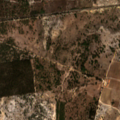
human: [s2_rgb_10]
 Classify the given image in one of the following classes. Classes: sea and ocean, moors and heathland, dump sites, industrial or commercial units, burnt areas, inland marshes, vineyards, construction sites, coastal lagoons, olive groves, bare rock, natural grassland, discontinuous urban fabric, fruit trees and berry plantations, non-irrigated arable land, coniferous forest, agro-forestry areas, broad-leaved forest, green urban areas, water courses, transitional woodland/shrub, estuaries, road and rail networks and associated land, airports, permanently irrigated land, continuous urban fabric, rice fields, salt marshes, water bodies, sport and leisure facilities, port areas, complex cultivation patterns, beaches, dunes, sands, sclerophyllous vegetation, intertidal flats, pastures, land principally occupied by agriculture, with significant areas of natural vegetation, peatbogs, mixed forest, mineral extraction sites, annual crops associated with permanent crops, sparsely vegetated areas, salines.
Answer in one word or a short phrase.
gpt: complex cultivation patterns, broad-leaved forest, coniferous forest, transitional woodland/shrub